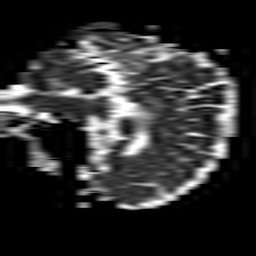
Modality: ADC
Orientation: sagittal
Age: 45
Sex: female
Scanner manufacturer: philips
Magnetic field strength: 1.5 T
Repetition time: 3.4 s
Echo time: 0.06922 s